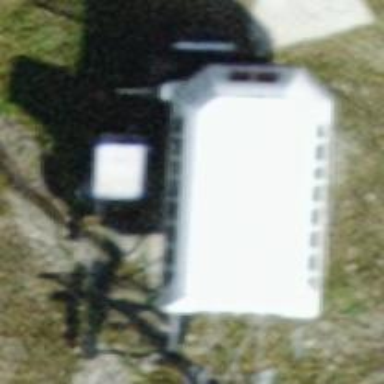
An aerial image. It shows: Aerialway station.